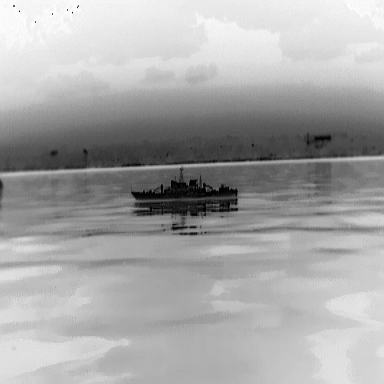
There is a warship in the infrared image.